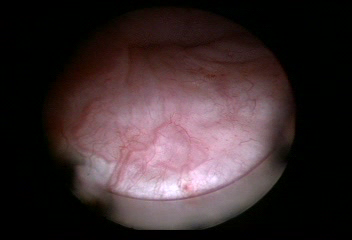
Modality: WLC
Class: Normal mucosa
Bladder cancer association: No